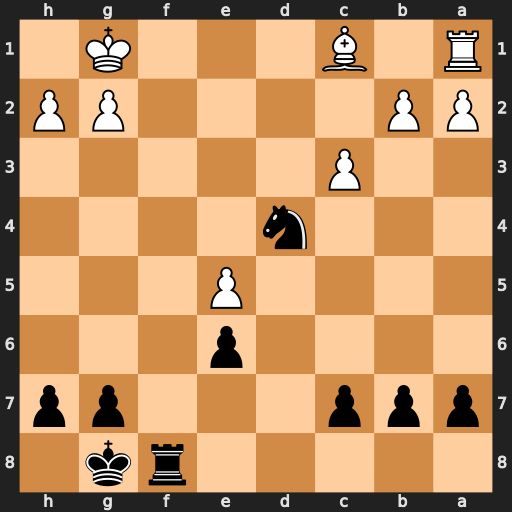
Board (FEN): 5rk1/ppp3pp/4p3/4P3/3n4/2P5/PP4PP/R1B3K1
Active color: b
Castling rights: -
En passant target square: -
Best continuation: Ne2+ Kh1 Rf1#